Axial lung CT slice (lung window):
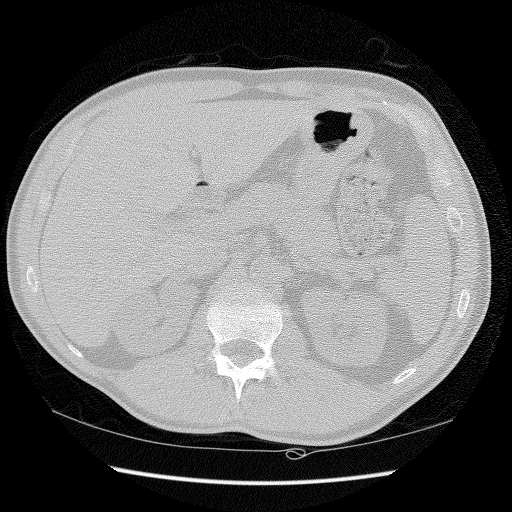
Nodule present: no